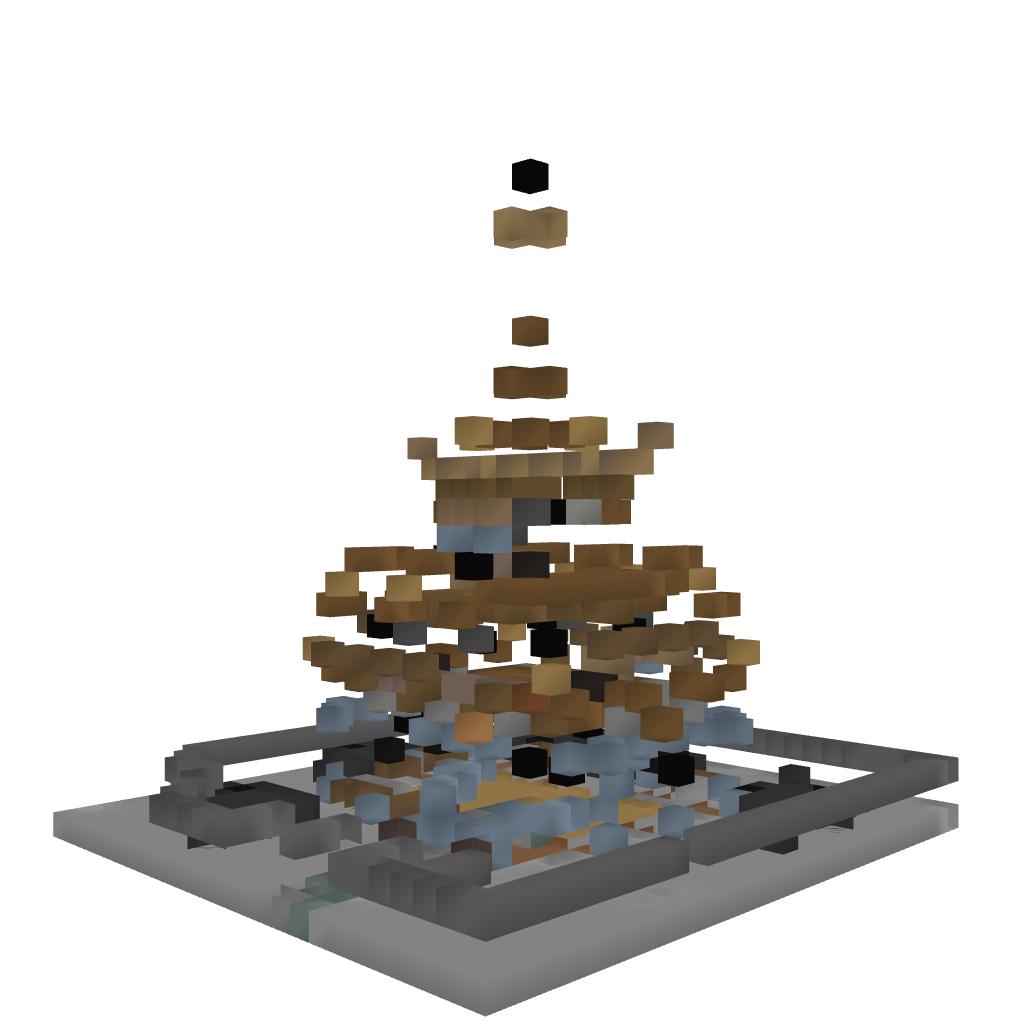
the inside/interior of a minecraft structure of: Adams Family Mansion